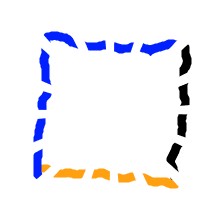
Shape: square